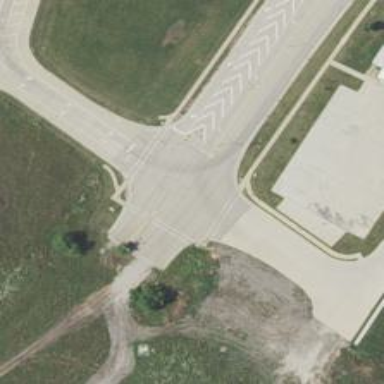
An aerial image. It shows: Uncontrolled footway crossing with line markings.